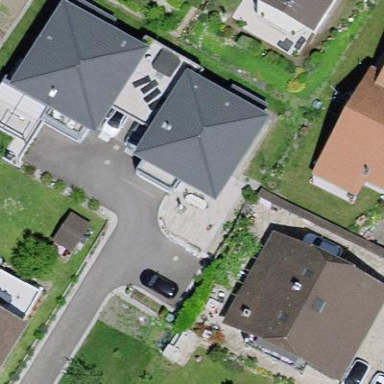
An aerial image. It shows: Residential building.